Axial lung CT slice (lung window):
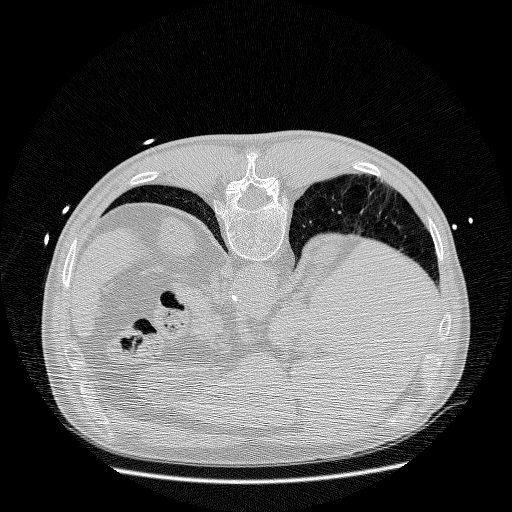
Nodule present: no